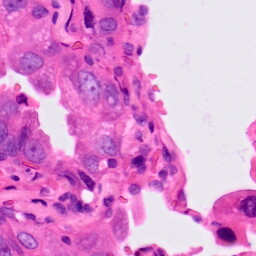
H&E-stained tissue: Lung